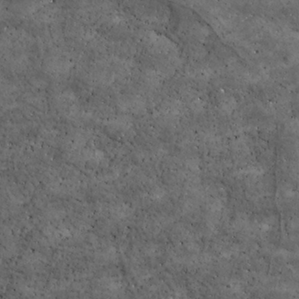
Label: non_frost